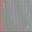
Piece: xx